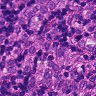
Metastatic tissue present: yes